Question: I'm using Xcode 4.6 to work on a project which uses CoreData. The data model is now at version 13 and uses lightweight migration.
My problem: At every launch Xcode seems to modify the PROJECT.xcdatamodeld/.xccurrentversion file to be set to version 1. I noticed that the modified file is automatically added to the GIT index. The changes made to this file are NOT reflected by the GUI of Xcode which tells me that my model's current version is 13. This problem started at some point during the development process (maybe at model version 7) and persists even for new model versions. The strange thing about it that even different Xcode installations on different computers show this behavior for this project. I included a screenshot of the changes made to the file.
My workaround is to reset the changes to this file at every launch of Xcode using GIT but it's very annoying. Someone got an idea how to solve this? Seems like a bug in Xcode.

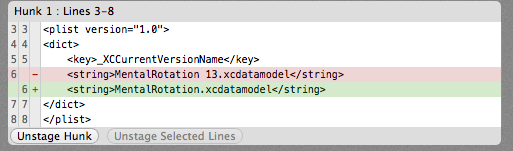
Answer: Solved: The problem was an old entry in the project.pbxproj file (Open PROJECT.xcodeproj with right click -> "Show package content"). I deleted the section as shown in my screenshot and everything is running fine.